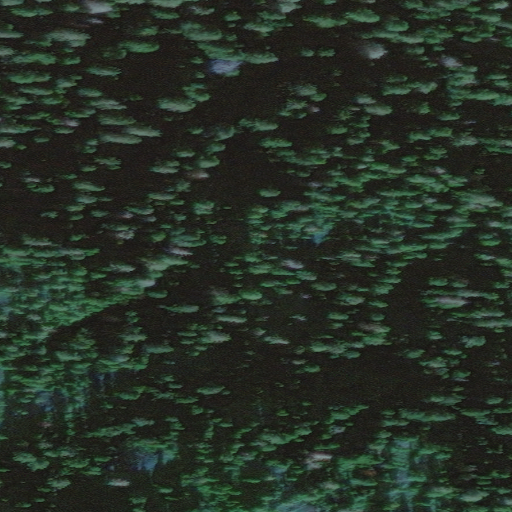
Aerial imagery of island in Alaska named Catherine Island containing only unknown